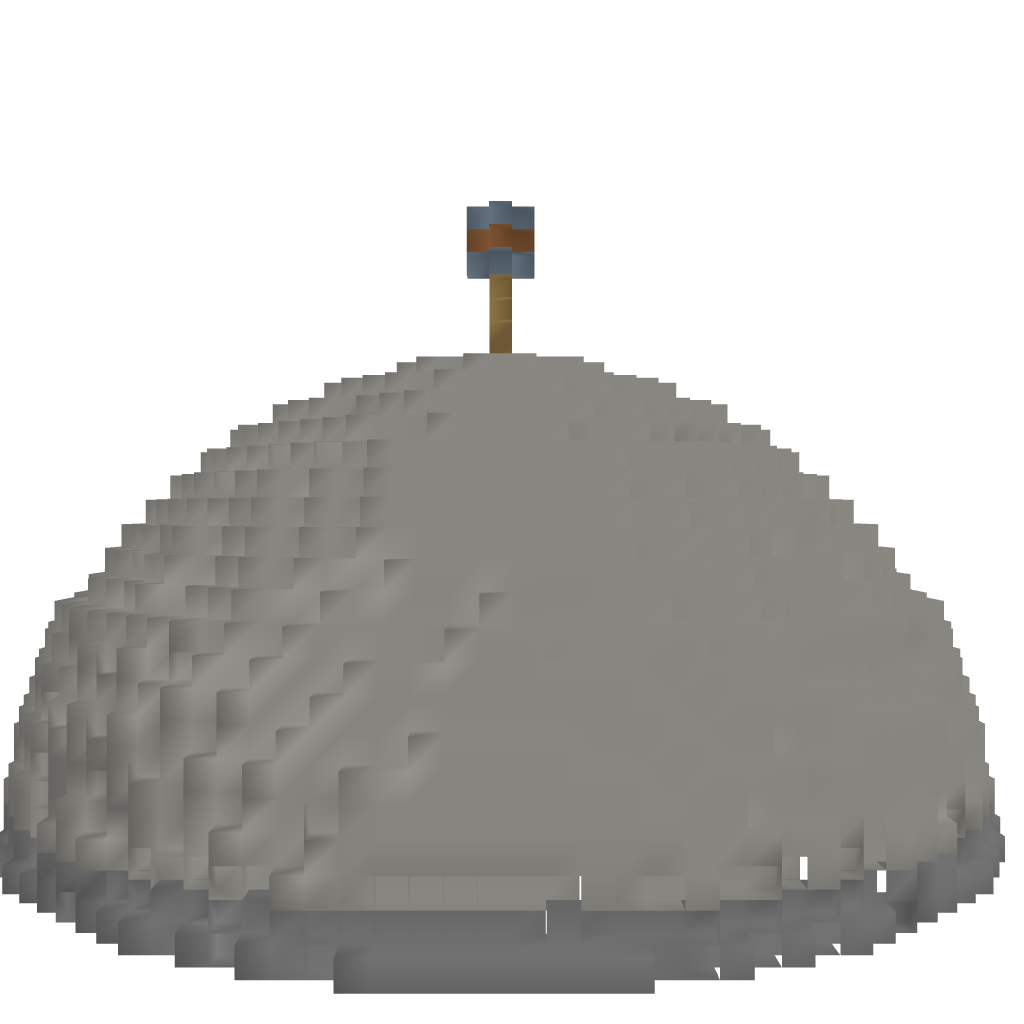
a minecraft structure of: Glass Dome